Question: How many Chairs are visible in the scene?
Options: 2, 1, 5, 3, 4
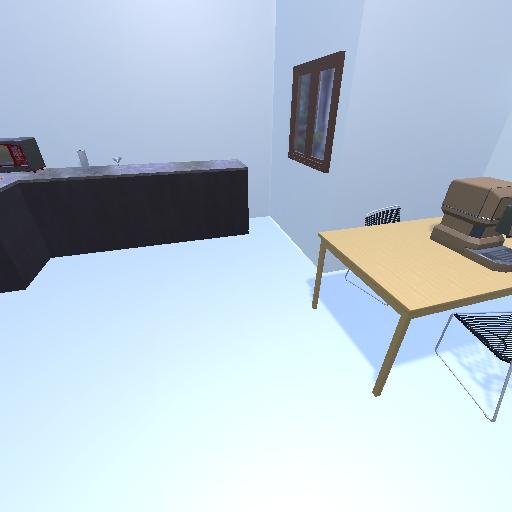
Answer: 2